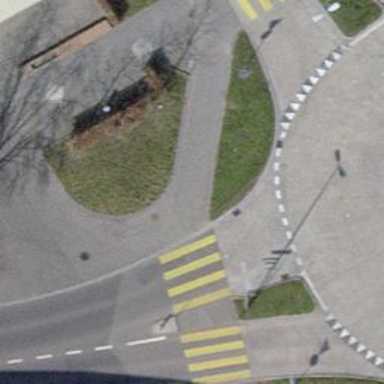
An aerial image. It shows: Black bench.